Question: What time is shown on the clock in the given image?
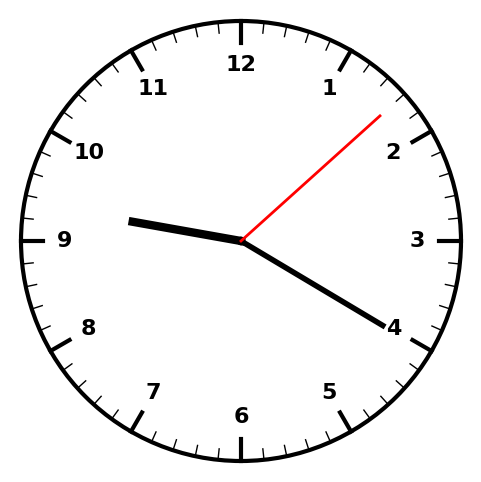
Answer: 09:20:08